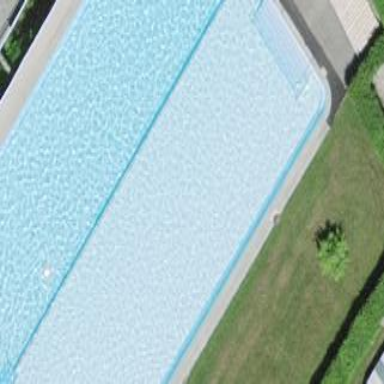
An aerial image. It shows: Swimming pool located in leisure land.